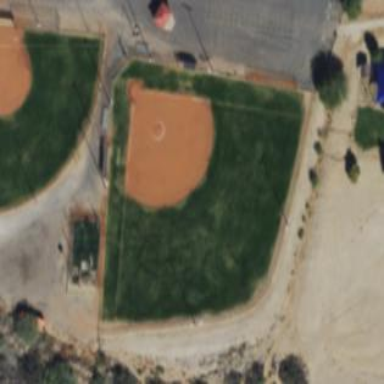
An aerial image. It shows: Baseball pitch for leisure land.